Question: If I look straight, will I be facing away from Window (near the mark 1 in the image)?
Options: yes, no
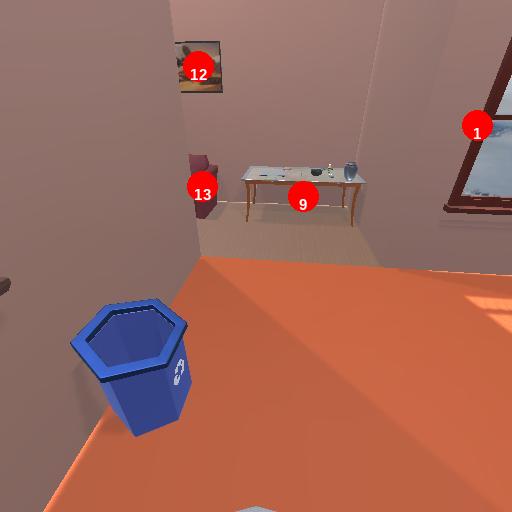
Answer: yes